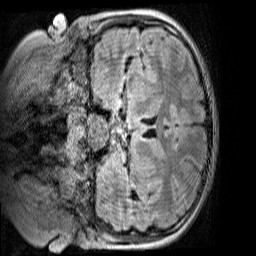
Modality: FLAIR
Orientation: coronal
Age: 10
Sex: male
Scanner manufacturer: siemens
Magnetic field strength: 3 T
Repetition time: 5 s
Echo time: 0.388 s